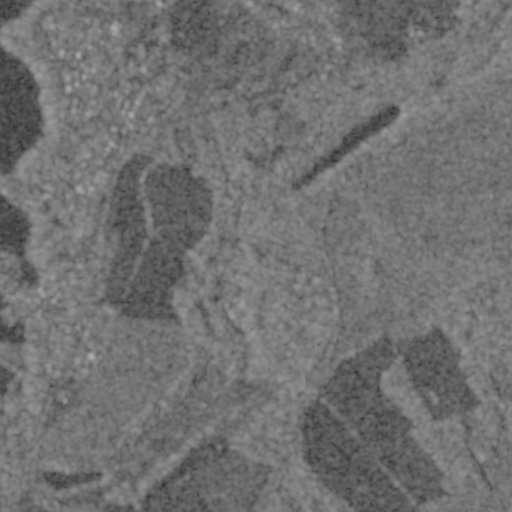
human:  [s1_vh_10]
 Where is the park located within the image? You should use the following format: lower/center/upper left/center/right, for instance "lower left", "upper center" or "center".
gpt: The park is located in the lower left of the image.
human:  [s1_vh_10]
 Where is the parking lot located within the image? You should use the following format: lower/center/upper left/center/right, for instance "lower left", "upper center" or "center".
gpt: The parking lot is located in the left of the image.
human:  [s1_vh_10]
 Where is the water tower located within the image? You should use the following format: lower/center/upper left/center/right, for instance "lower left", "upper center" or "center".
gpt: The water tower is located in the upper left of the image.
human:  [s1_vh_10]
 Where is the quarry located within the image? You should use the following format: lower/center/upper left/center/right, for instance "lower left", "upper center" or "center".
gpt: There is no quarry in the image.

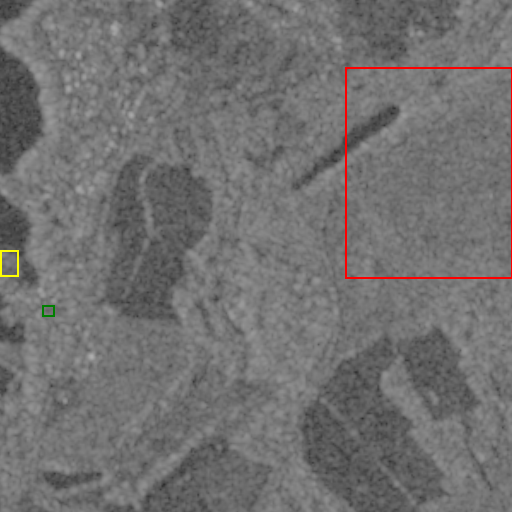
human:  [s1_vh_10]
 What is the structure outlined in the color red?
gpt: The structure outlined in red is a crop field.
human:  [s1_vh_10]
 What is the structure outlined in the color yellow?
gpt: The structure outlined in yellow is a park.
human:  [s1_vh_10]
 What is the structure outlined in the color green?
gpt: The structure outlined in green is a parking lot.
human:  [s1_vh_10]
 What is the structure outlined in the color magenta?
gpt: There is no magenta outline.